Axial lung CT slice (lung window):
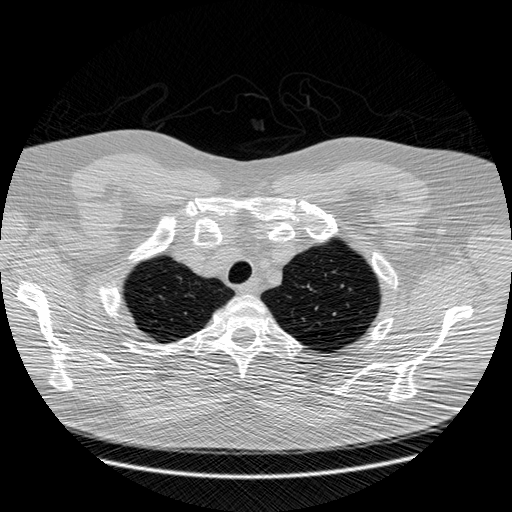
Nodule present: no